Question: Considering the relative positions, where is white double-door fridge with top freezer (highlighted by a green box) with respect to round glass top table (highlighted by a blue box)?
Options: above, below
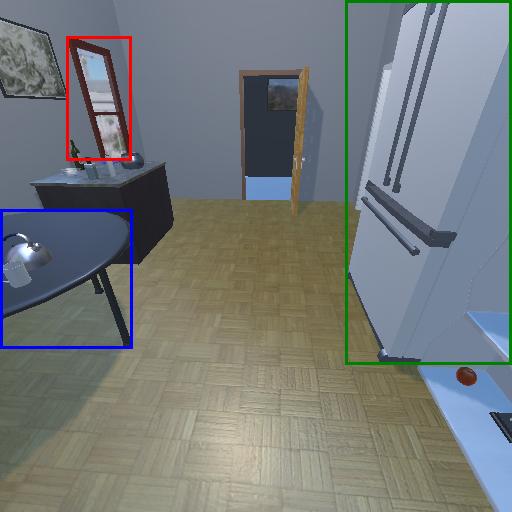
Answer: above